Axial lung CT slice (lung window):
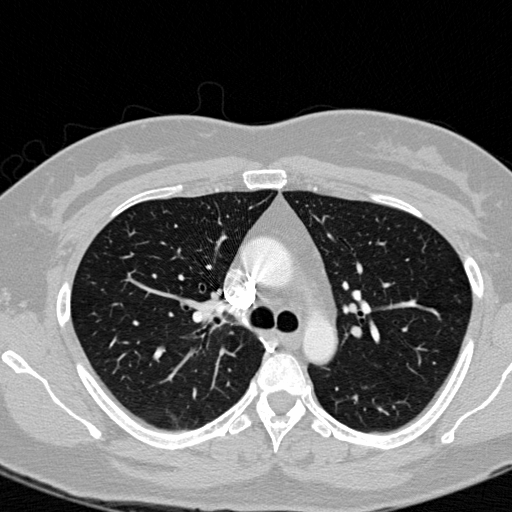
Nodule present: no